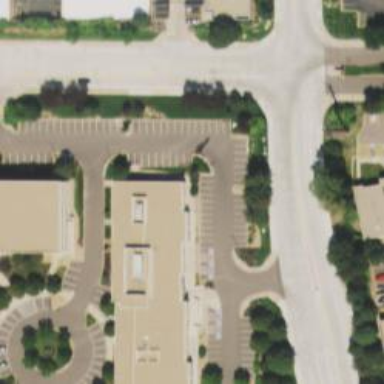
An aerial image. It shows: Parking space is available.